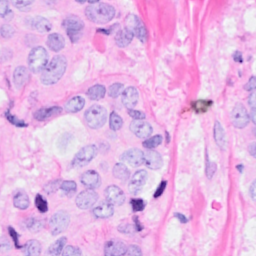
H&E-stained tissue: Breast